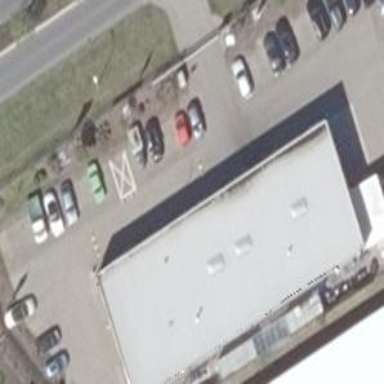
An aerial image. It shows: Car repair shop located in building.